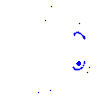
Particle: pion